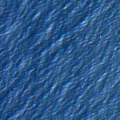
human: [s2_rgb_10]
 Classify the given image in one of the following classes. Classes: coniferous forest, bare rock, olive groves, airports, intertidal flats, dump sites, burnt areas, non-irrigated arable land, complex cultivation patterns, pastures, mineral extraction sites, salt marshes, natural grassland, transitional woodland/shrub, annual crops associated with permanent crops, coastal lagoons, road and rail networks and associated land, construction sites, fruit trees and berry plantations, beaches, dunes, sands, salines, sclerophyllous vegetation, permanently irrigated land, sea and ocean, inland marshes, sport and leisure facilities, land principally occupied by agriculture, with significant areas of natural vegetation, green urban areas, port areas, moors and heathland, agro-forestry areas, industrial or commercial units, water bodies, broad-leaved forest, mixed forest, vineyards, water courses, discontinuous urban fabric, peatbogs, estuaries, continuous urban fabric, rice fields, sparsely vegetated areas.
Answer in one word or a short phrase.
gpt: sea and ocean